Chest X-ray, AP view. Patient: 61 years old, sex F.
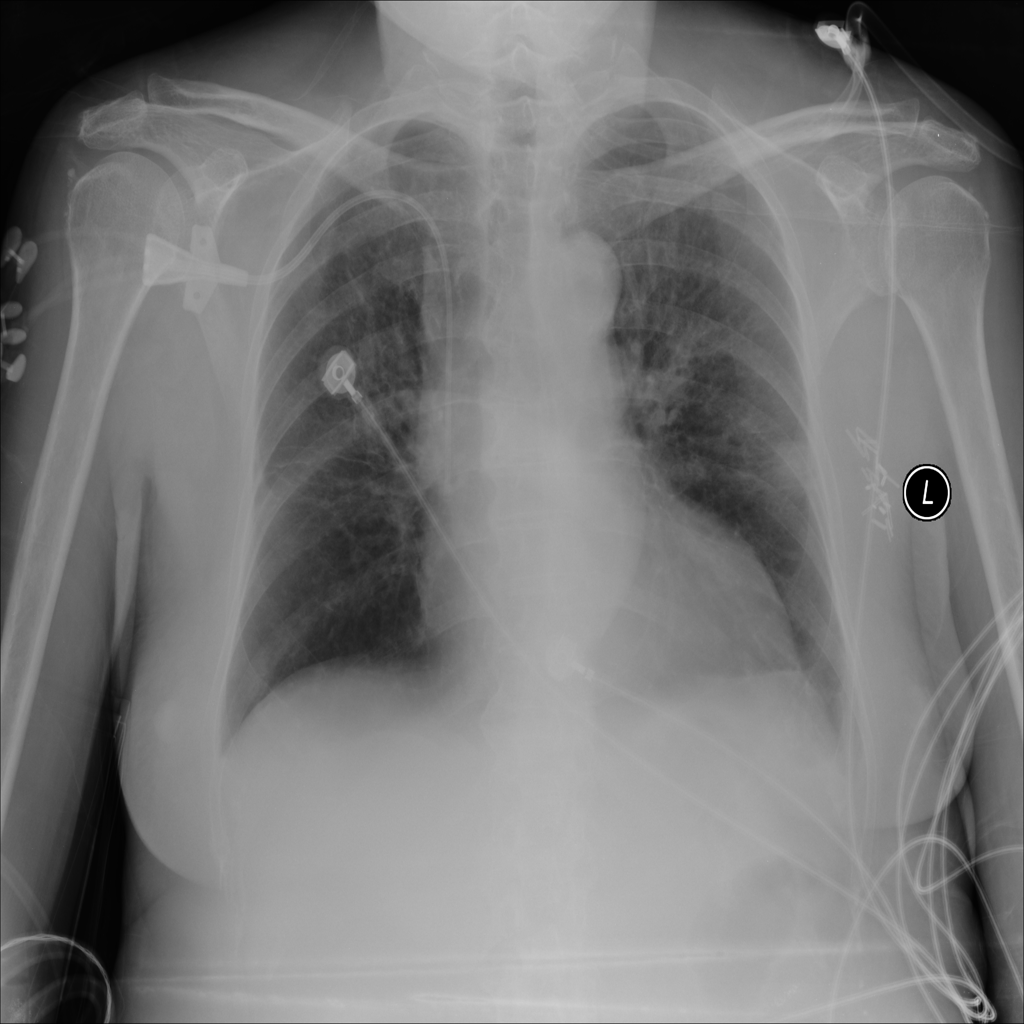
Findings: Infiltration, Pneumonia